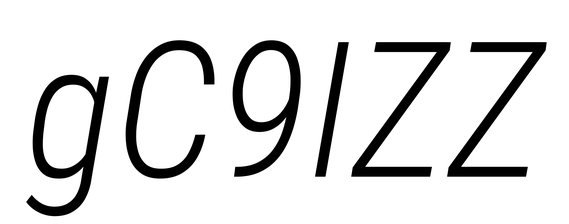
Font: Roboto-Italic_Condensed_Light_Italic